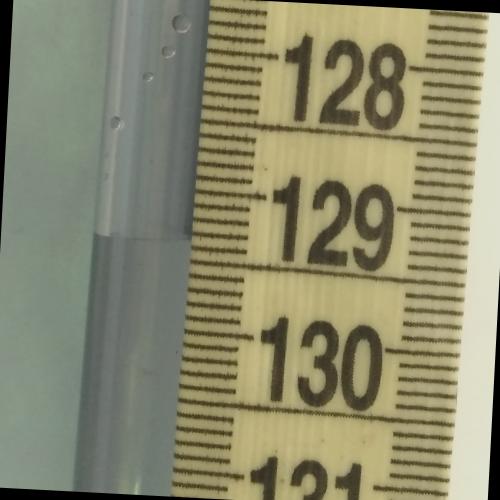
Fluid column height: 129.4 cm